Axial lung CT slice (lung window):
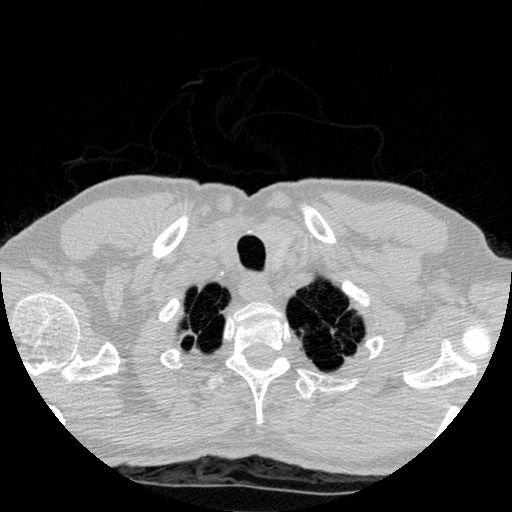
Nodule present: no